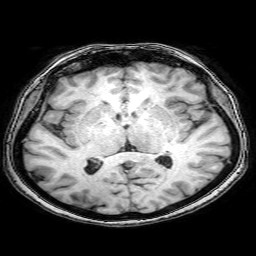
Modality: T1w
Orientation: coronal
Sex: female
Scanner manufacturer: philips
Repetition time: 0.008186 s
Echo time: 0.00377 s